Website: crate-barrel
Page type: receipt
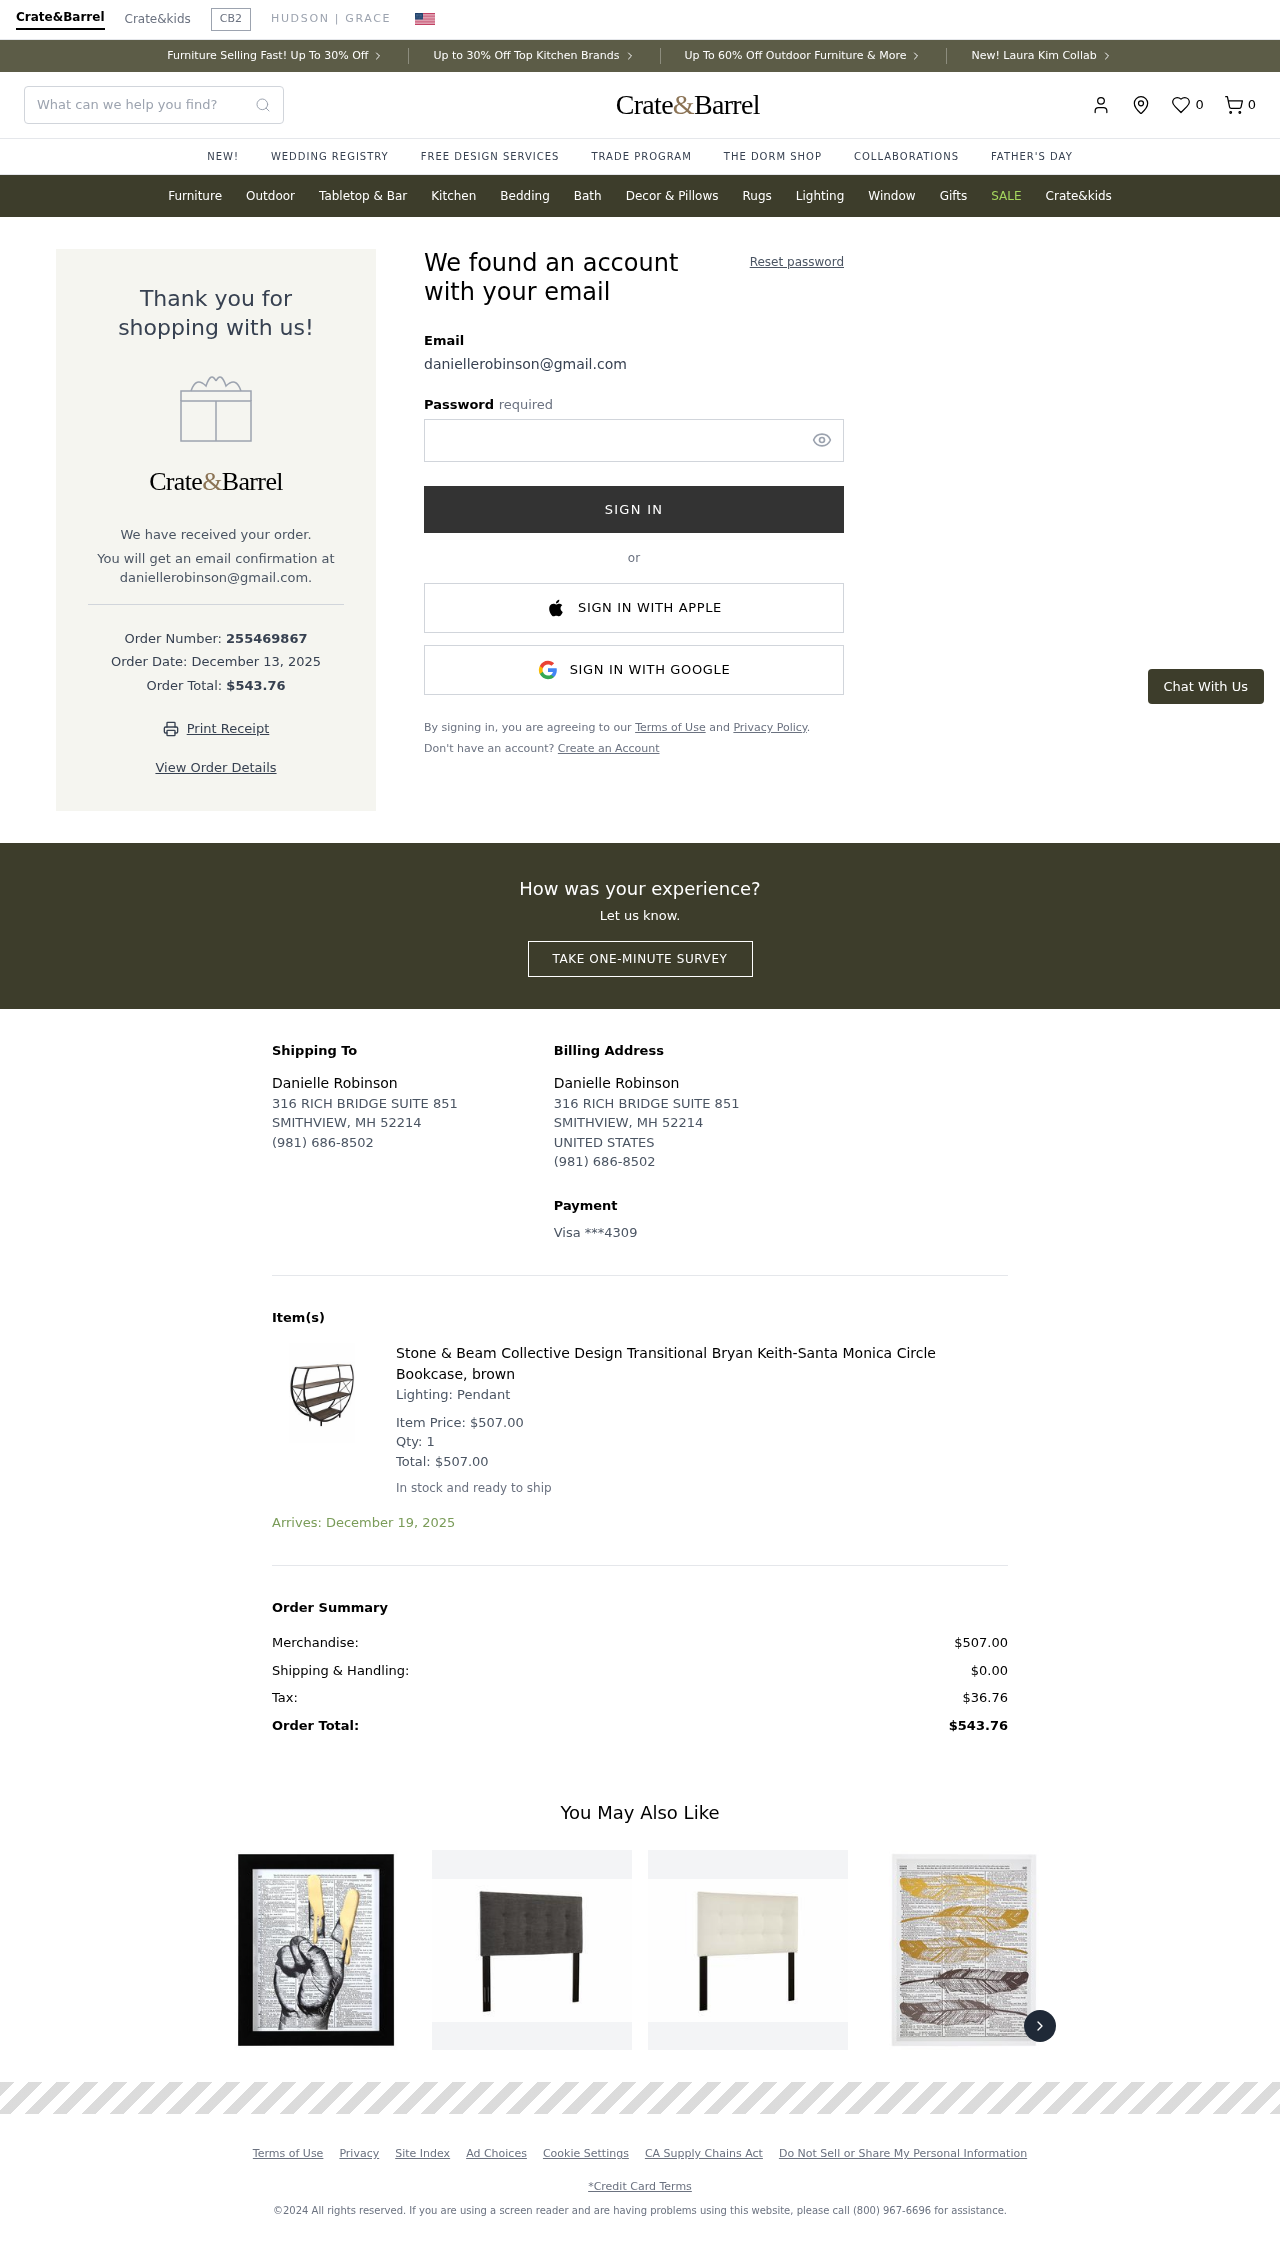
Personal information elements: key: PII_CARD_LAST4
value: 4309
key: PII_CARD_TYPE
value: Visa
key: PII_COUNTRY
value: UNITED STATES
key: PII_EMAIL
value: daniellerobinson@gmail.com
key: PII_FULLNAME
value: Danielle Robinson
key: PII_STREET
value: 316 RICH BRIDGE SUITE 851
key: PII_EMAIL2
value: daniellerobinson@gmail.com
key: PII_CITY_STATE_ZIP
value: SMITHVIEW, MH 52214
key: PII_PHONE
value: (981) 686-8502
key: PII_FULLNAME2
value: Danielle Robinson
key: PII_STREET2
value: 316 RICH BRIDGE SUITE 851
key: PII_POSTCODE
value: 52214
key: PII_STATE_ABBR
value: MH
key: PII_STATE
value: MH
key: PII_POSTCODE_FULL
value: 52214
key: PII_POSTCODE_NUMERIC
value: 52214
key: PII_PHONE2
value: (981) 686-8502
Product elements: key: PRODUCT1_DESC
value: Lighting: Pendant
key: PRODUCT1_NAME
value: Stone & Beam Collective Design Transitional Bryan Keith-Santa Monica Circle Bookcase, brown
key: PRODUCT1_PRICE
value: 507
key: PRODUCT1_QUANTITY
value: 1
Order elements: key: ORDER_NUM_ITEMS
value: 0
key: ORDER_ID
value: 255469867
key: ORDER_DATE
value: December 13, 2025
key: ORDER_TOTAL
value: $543.76
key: ORDER_ITEM_TOTAL
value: $507.00
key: ORDER_DELIVERY_DATE
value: Arrives: December 19, 2025
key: ORDER_SUBTOTAL
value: $507.00
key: ORDER_SHIPPING_COST
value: $0.00
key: ORDER_TAX
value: $36.76
Search elements: key: HEADER_SEARCH
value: What can we help you find?
Other elements: key: FAVORITES_COUNT
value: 0